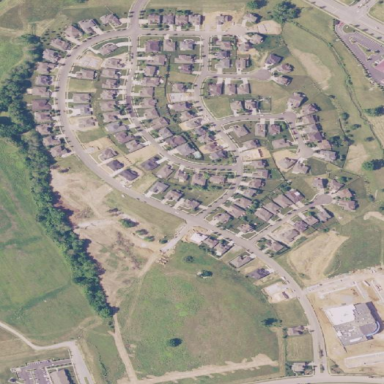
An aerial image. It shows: Residential neighbourhood.